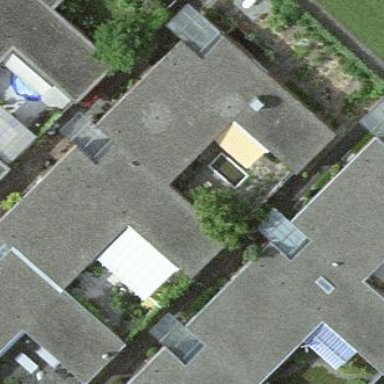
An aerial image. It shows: Terrace building.